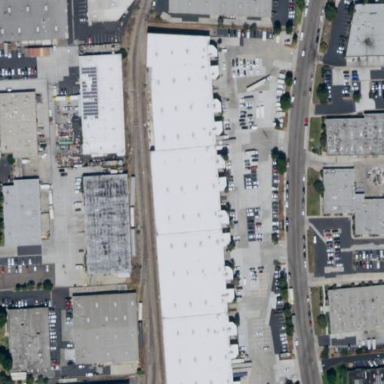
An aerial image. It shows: Industrial building.